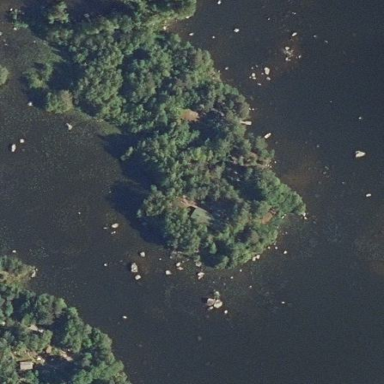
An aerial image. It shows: Islet.